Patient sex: M
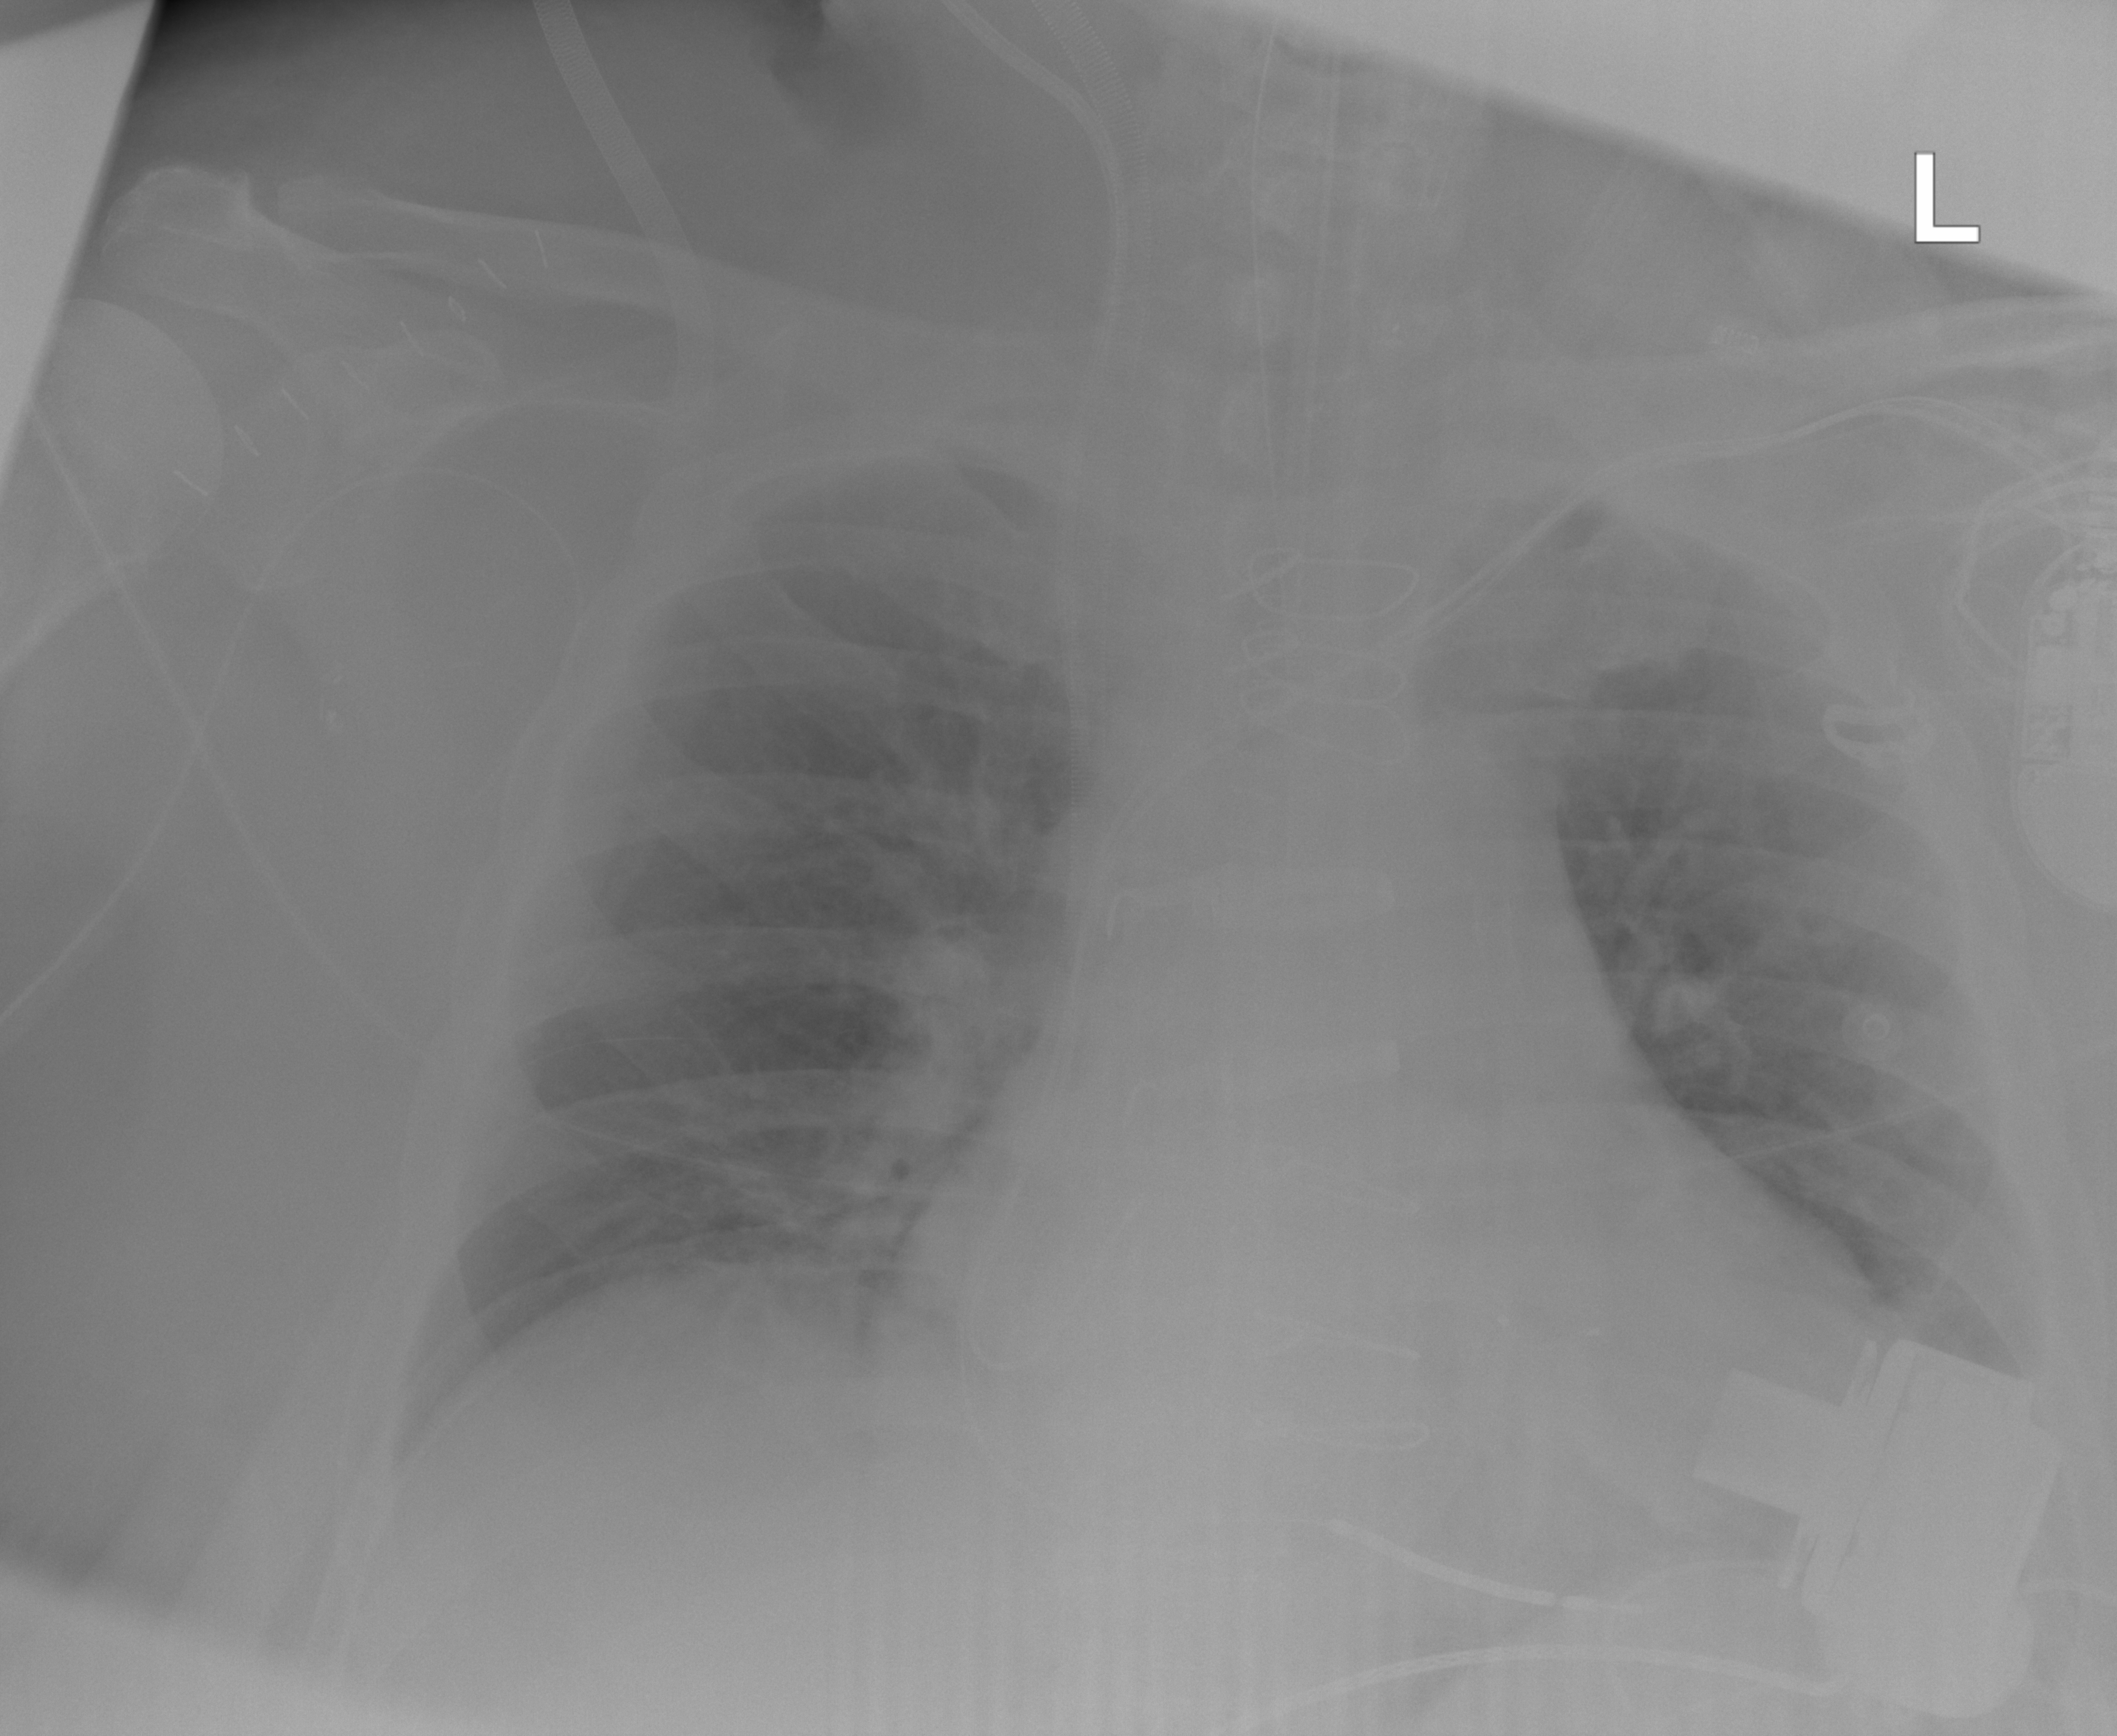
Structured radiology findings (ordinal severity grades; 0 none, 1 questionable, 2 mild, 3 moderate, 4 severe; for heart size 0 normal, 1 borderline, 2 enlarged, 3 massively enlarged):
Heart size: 2
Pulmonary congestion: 0
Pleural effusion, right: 0
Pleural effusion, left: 0
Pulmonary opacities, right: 0
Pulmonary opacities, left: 0
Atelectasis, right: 2
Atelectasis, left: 0